Field crop: maize
Growth stage: 2
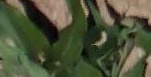
Species: maize